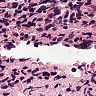
Metastatic tissue present: yes